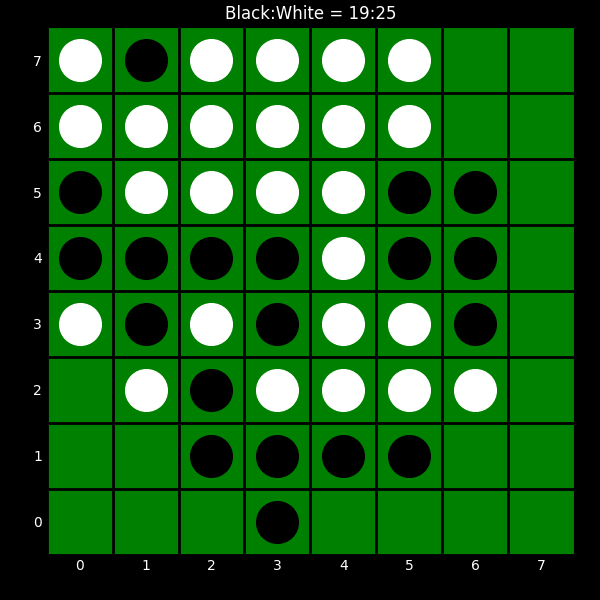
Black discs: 19
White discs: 25